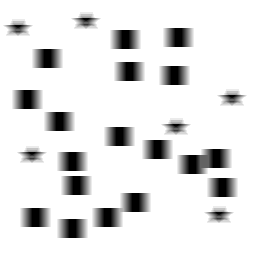
Squares: 18
Triangles: 0
Stars: 6
Total shapes: 24